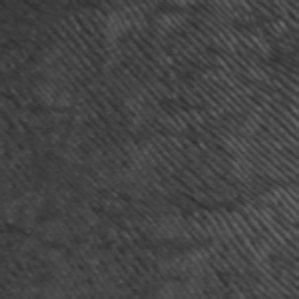
Label: frost